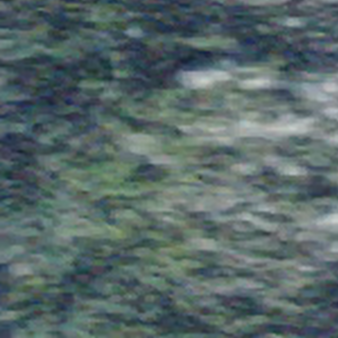
Label: other